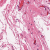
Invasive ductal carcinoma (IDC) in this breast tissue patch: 0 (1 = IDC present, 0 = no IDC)